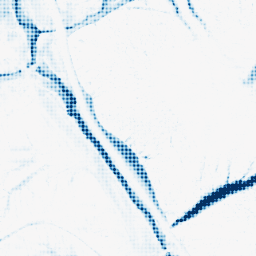
Category: morphological
Decomposition family: morphological_ellipse
Decomposition parameters: operation: closing
width: 20
height: 20
Upsampling method: sinc_blackman
Upsampling parameters: scale: 8
kernel_size: 8
Upsampling scale: 8